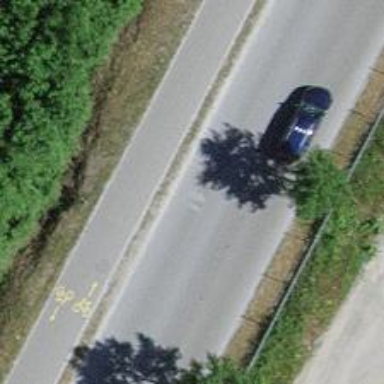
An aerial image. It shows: Tertiary road with asphalt surface and cycle track on the left.